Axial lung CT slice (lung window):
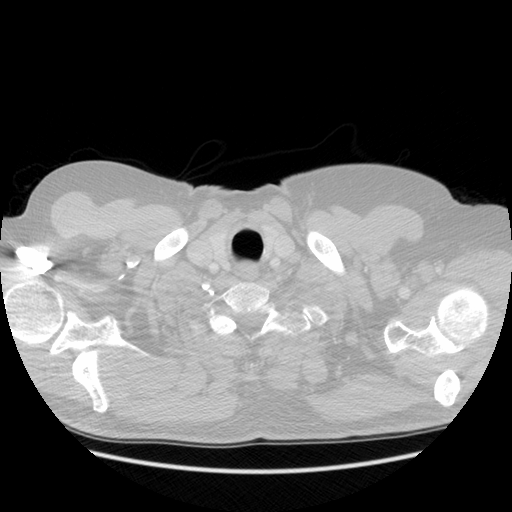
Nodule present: no